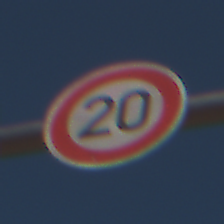
Verkehrszeichen: Geschwindigkeit20
Umgebung: Outdoor, Nature
Tageszeit: MorningAfternoon
Wetter: Clear
Licht: Natural
Jahreszeit: Summer
Kontrast: HighContrast